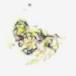
Label: Detritus